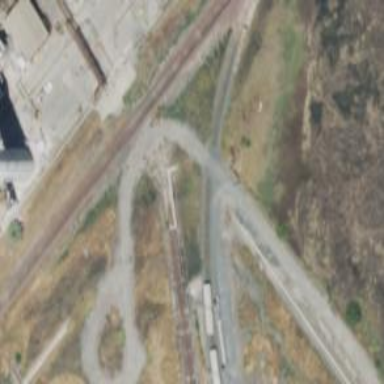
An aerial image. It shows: Railway level crossing.